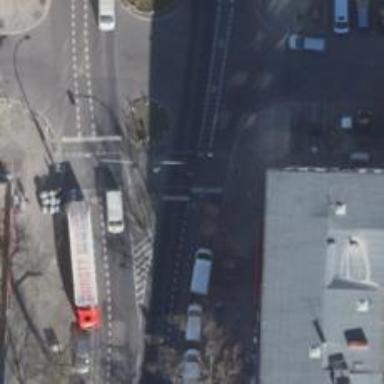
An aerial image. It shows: Road with traffic signals.